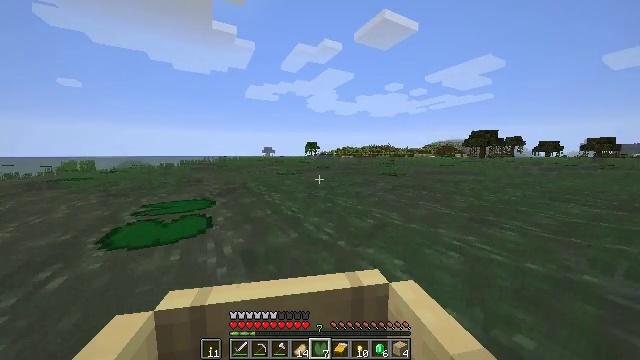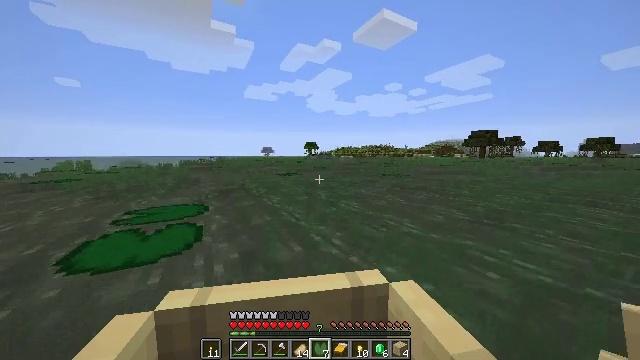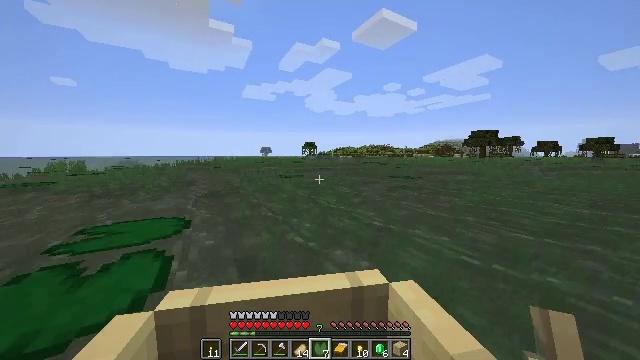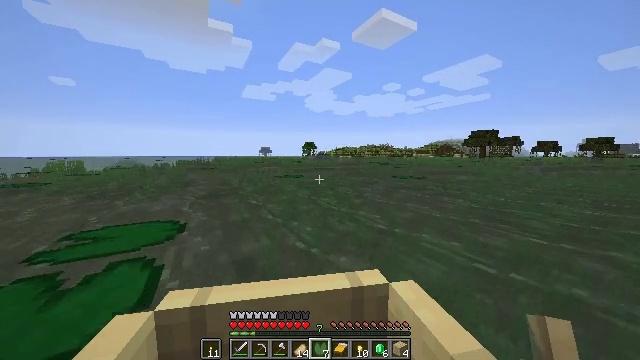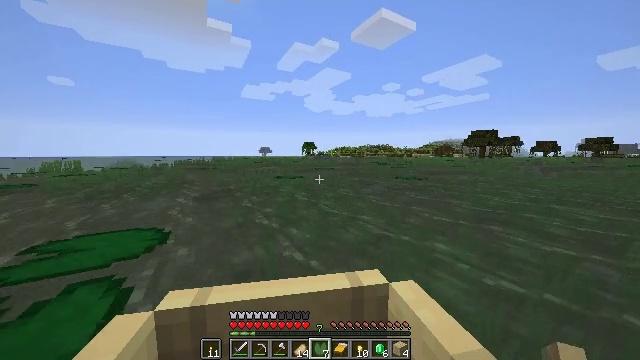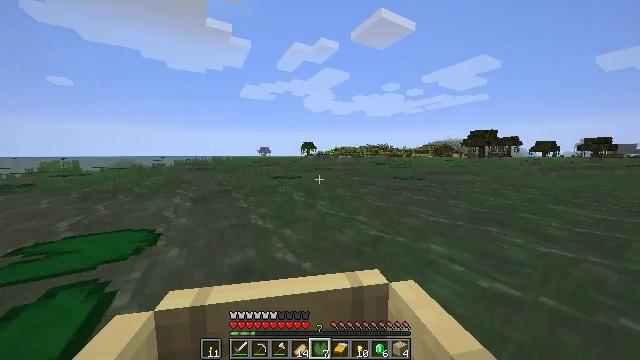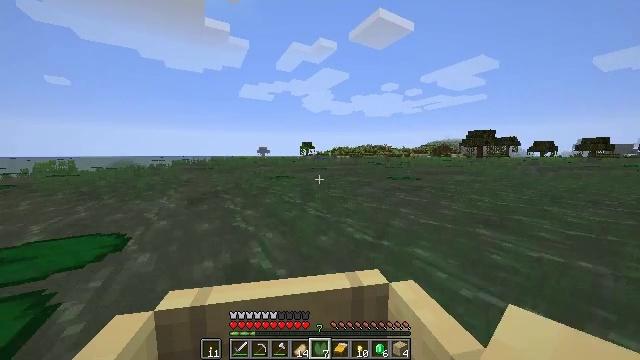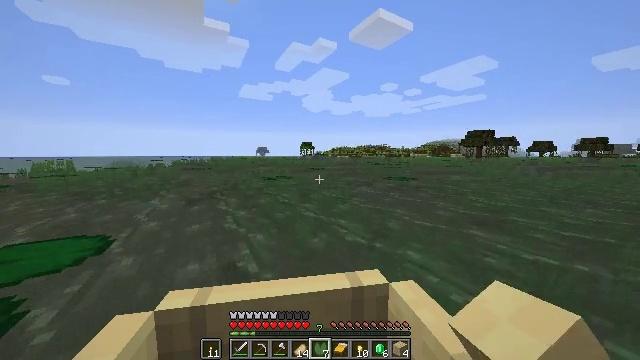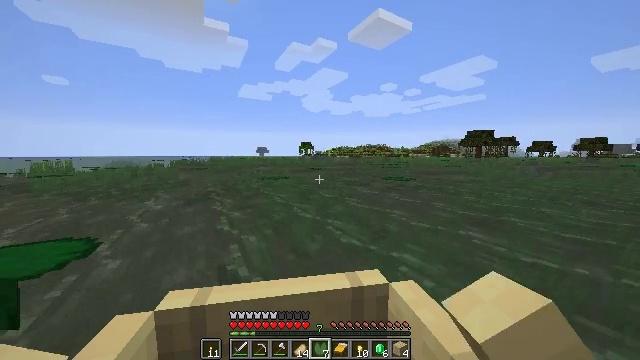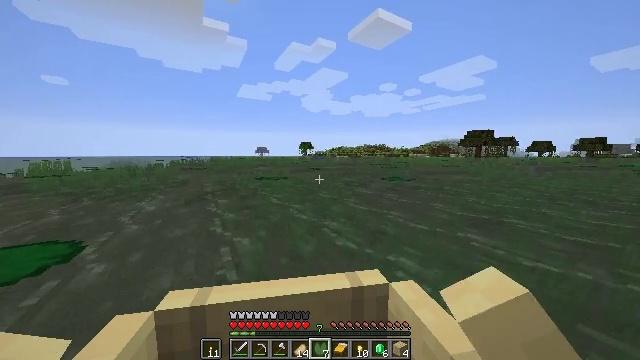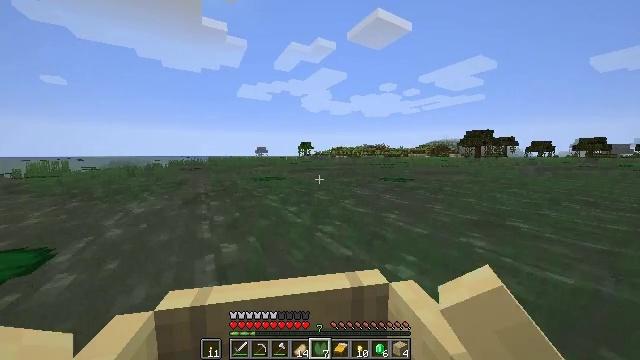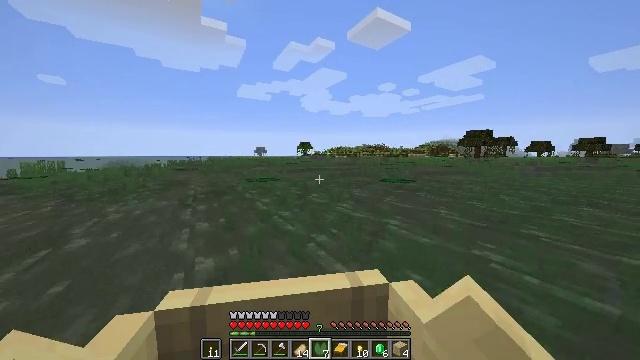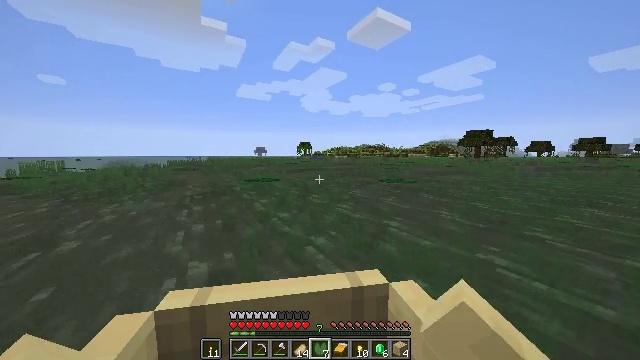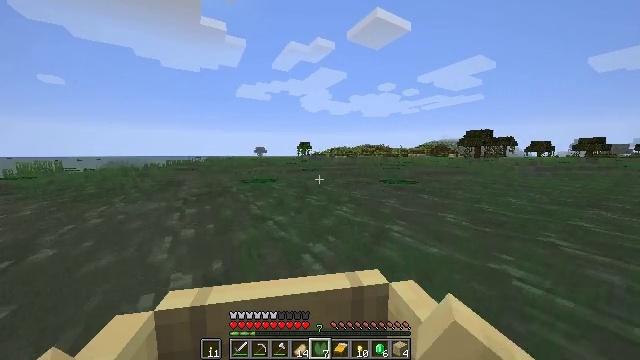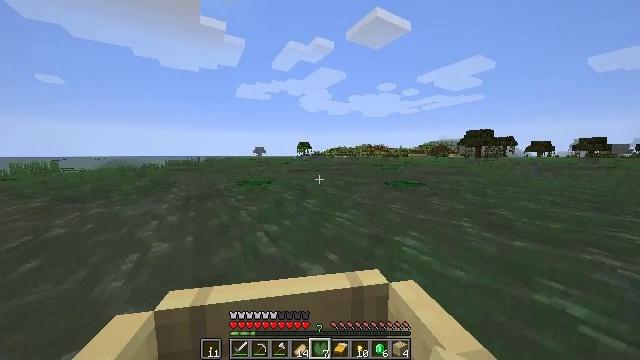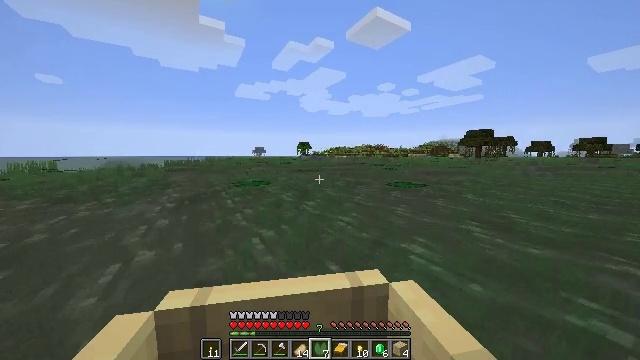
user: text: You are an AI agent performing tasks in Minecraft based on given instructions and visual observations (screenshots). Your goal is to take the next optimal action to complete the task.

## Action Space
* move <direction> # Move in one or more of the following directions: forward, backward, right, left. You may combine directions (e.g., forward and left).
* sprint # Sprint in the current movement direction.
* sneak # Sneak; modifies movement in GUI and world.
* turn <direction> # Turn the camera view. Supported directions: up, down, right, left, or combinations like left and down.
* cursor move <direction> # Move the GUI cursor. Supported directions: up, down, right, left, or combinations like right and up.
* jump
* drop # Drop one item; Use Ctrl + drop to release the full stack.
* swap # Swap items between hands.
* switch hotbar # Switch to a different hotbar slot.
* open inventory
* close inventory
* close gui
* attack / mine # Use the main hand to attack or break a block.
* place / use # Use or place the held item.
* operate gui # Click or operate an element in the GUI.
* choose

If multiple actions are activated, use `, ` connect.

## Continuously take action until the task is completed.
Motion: motion action
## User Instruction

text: Remove a lily pad from the inventory.
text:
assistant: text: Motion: move forward, sprint
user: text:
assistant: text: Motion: move forward, sprint
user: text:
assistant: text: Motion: move forward, sprint
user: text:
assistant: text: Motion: move forward, sprint
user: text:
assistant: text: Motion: move forward, sprint
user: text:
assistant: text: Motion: move forward, sprint
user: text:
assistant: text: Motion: move forward, sprint
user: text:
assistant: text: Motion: move forward, sprint
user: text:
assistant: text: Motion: move forward, sprint
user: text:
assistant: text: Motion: move forward, sprint
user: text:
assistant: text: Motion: move forward, sprint
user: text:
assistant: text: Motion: move forward, sprint
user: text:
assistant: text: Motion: move forward, sprint
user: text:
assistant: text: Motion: move forward, sprint
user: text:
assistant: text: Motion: move forward, sprint
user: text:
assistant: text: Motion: move forward, sprint
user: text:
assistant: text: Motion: move forward, sprint
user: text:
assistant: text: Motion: move forward, sprint
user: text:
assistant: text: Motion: move forward, sprint
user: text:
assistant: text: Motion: move forward, sprint
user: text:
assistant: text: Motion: move forward, sprint
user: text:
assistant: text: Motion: move forward, sprint
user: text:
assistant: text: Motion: move forward, sprint
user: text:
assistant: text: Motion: move forward and move right, sprint
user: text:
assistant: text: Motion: move forward and move right, sprint
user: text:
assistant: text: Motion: move forward, sprint
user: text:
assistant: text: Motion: move forward, sprint
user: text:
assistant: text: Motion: move forward, sprint
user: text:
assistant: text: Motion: move forward, sprint
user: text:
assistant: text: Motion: move forward, sprint